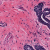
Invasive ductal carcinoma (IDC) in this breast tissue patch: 0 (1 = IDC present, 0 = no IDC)